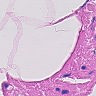
Metastatic tissue present: no